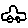
Label: car